Question: Is it possible to fade the text horizontally near the end of the div using the CSS.
For example like this:

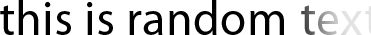
Answer: CSS gradients and 'rgba' will do the job for this
<URL>
<URL>
'''
div {
position: relative;
display: inline-block;
}
div span {
display: block;
position: absolute;
height: 80px;
width: 200px;
right: 0;
background: linear-gradient(to right, rgba(255,255,255,.6) 30%,rgba(255,255,255,1) 100%);
background: -webkit-gradient(linear, left top, right top, color-stop(0%,rgba(255,255,255,.6)), color-stop(100%,rgba(255,255,255,1)));
background: -webkit-linear-gradient(left, rgba(255,255,255,.6) 30%,rgba(255,255,255,1) 100%);
top: 0;
'''
}
> Note: I've stripped off cross-browser CSS gradient code, you can get
it from <URL>
About the 'rgba()' it's introduced recently in CSS3 spec, where I hope you know what RGB stands for and 'a' stands for alpha, so instead of using 'HEX' I am using 'RGBA' and am just playing with the alpha part here